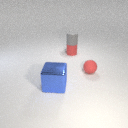
small red rubber sphere behind large blue metal cube